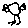
Label: bird